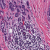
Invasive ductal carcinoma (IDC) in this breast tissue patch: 0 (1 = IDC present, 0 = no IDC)